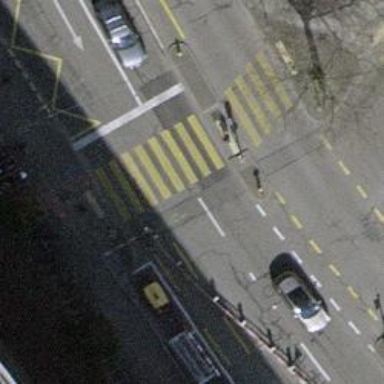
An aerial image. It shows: Road crossing with traffic signals.